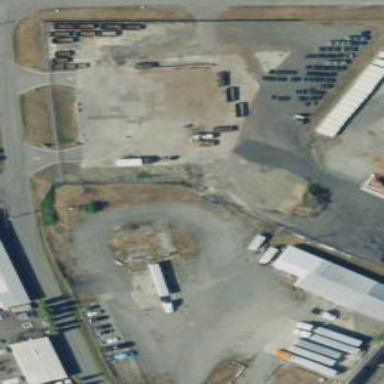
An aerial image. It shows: Recycling center for green waste.